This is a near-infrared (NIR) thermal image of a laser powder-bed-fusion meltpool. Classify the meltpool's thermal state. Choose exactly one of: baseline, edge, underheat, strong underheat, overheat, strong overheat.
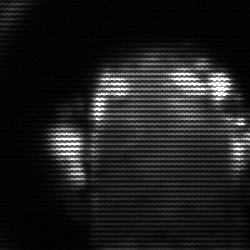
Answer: baseline